Interaction volume radius: 5 \u00c5
Interaction volume height: 15 \u00c5
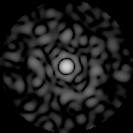
Disorder parameter: 0.8421